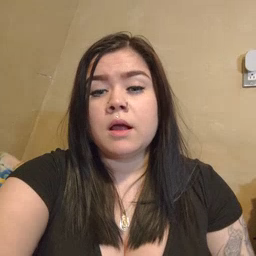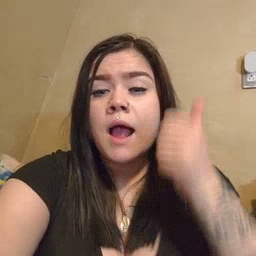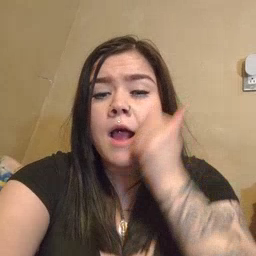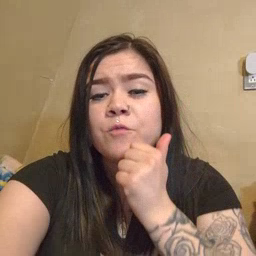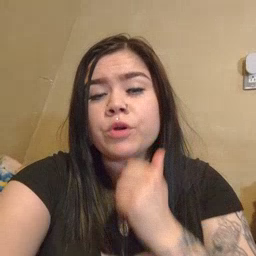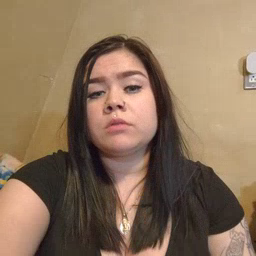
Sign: every